Question: Every morning I come to work, plug in my sleeping laptop into the large monitor on my desk, and then fiddle with this dialog:

I imagine that the result of this fiddling is that the "Display Settings" app writes the new monitor configuration to some file, and then sends some signal to the window manager to notice that the settings have changed. I would like to do this myself and control it directly, for this purpose as well as others.
If I could find out the name of the process that produces the 'Display Settings' dialog I could run it with 'strace' and see what it is doing, but I haven't been able to find that out either.
My questions are:
> To what program does this dialog belong? What would I look for in the 'ps' output to identify it? And what is it actually doing when it changes the monitor configuration?
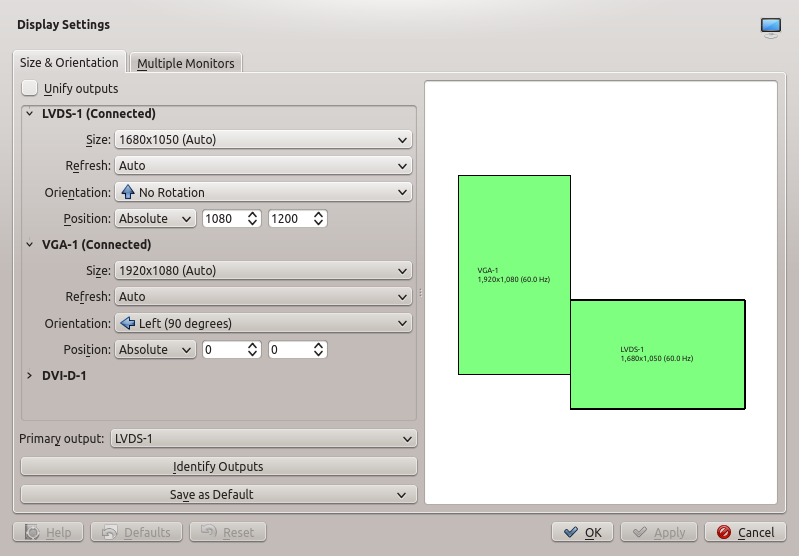
Answer: The 'xrandr' utility can be controlled from a script. The configuration shown in the screenshot can be obtained by running the command:
> '''
xrandr --output LVDS-1 --mode 1680x1050 --pos 1080x1120 --rotate normal \
--output DVI-D-1 --off --output VGA-1 --mode 1920x1080 --pos 0x0 --rotate left
'''
To this command line, I used 'arandr'. It presents a dialog something like the one in the original question, but simpler, and then has a "save" option which saves the correct 'xrandr' invocation to a file.
After using the 'arandr' dialog to configure the monitors the way I want them, I save the configuration to a file, say '~/.screenlayout/office.sh'. Executing this file as a shell script restores the saved configuration. I wrote a trivial shell script, 'disp', which executes '$HOME/.screenlayout/$1.sh', so when I get to the office I just type 'disp office' on the command line to restore the office monitor configuration. When I go home I type 'disp 1', which runs '~/.screenlayout/1.sh', where I have saved the default one-monitor configuration.
Still no answers to the other questions in my post, although the dialog in the original question is running 'xrandr' itself to change the screen configuration.
<URL> . One improvement is that it has a '-c' flag to support shell programmable completion, which I set up like this:
'''
complete -F __complete_disp disp
__complete_disp () {
COMPREPLY=($(disp -c "$2"))
}
'''
Since I wrote this reply, KDE itself has gotten smarter about using the right display configuration. It usually seems to recognize which monitors are plugged in and to remember the configuration from last time they were the same, so I find myself using 'disp' much less than before. Sometimes, though, it gets confused, and then it is convenient to be able to reset the configuration with 'disp'. ]